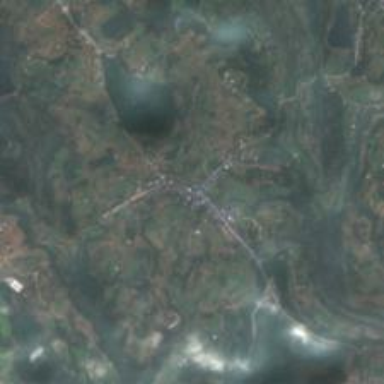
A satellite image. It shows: Village within township.